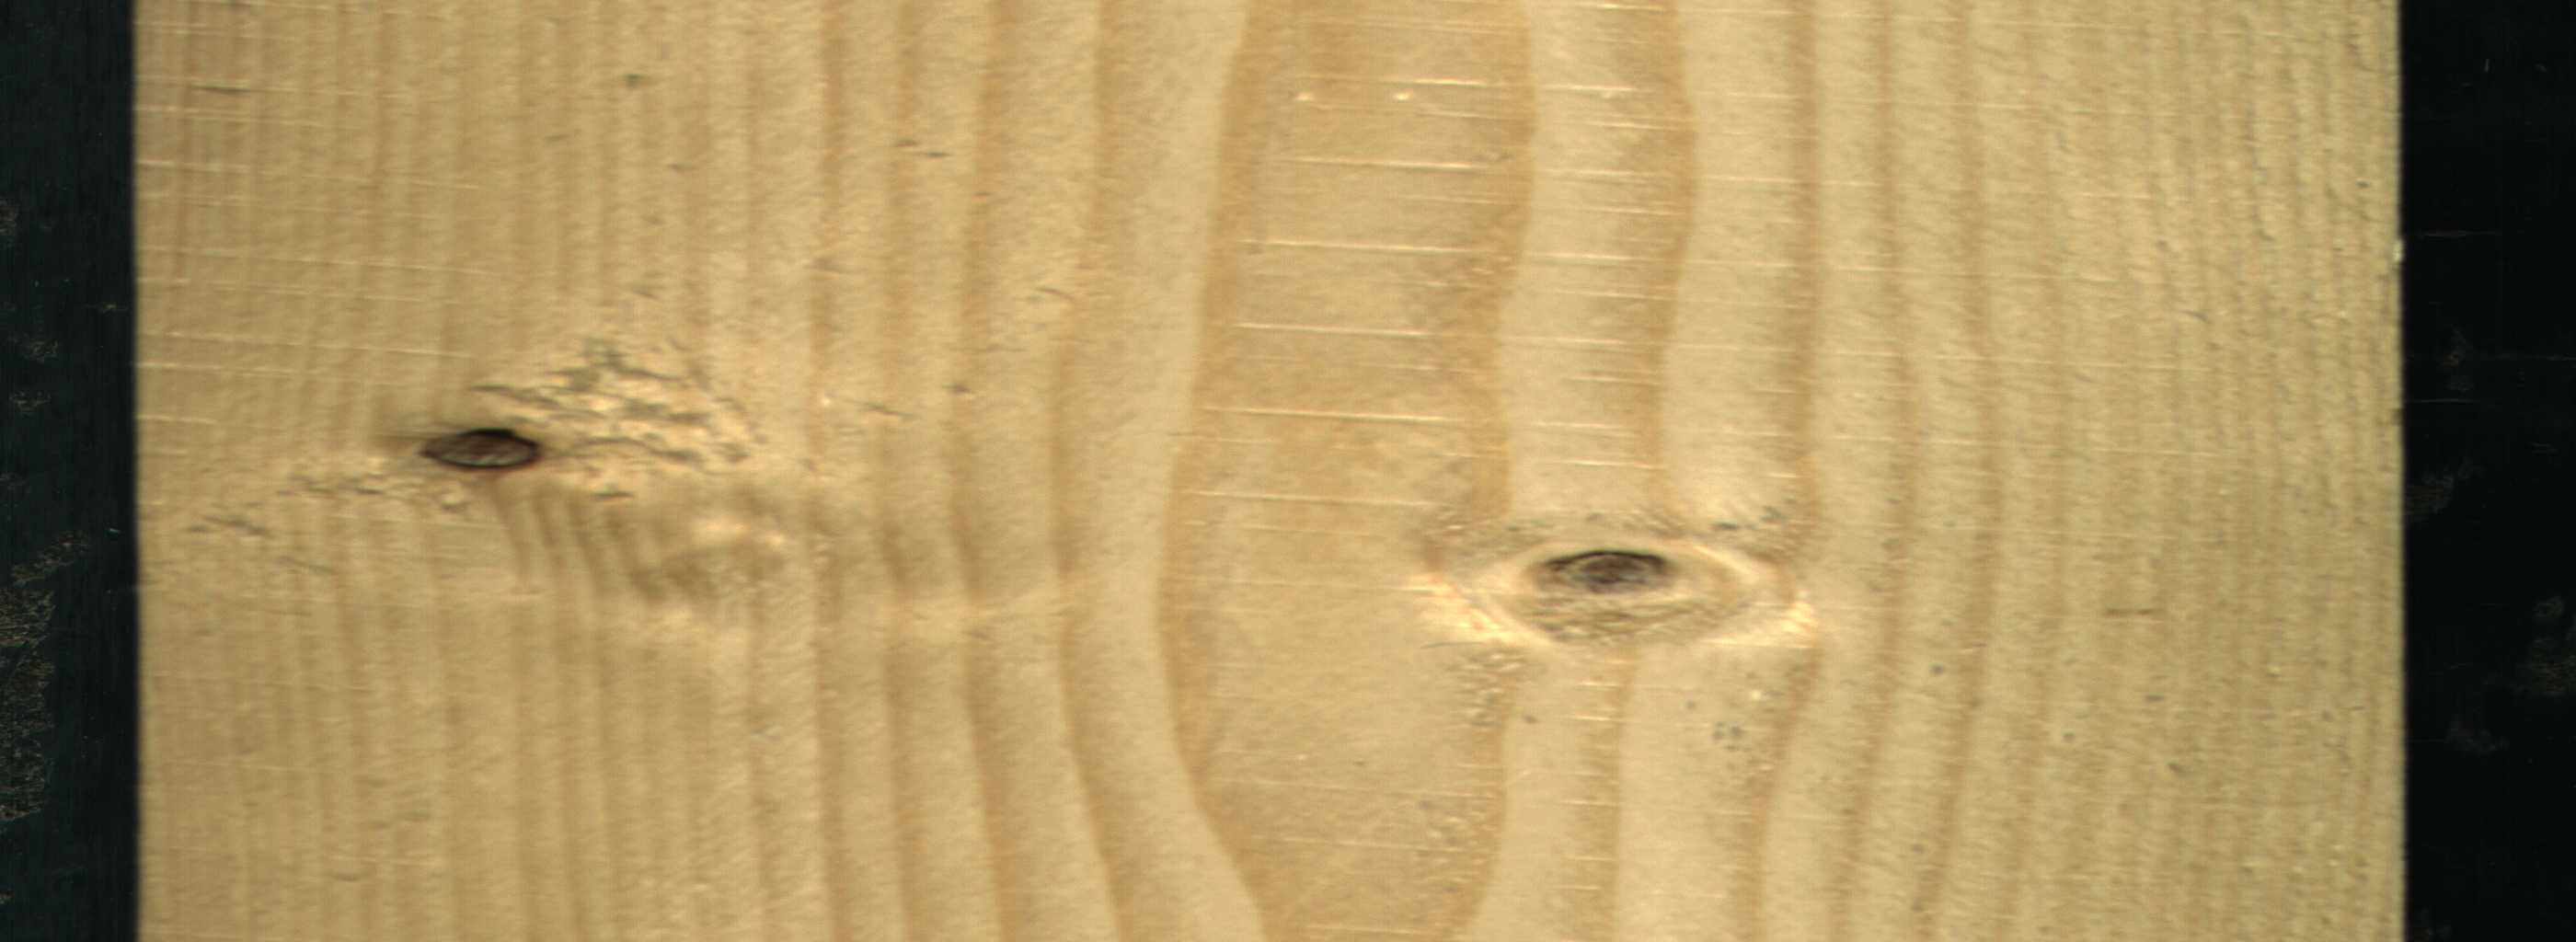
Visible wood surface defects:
Dead_Knot
Dead_Knot